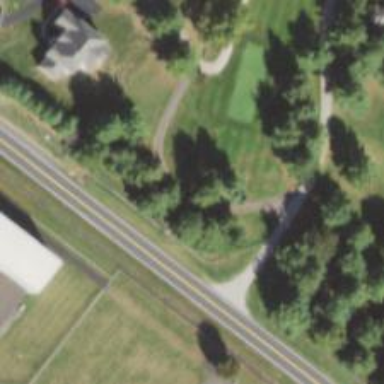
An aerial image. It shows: Path used for both walking and golf.